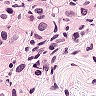
Metastatic tissue present: yes